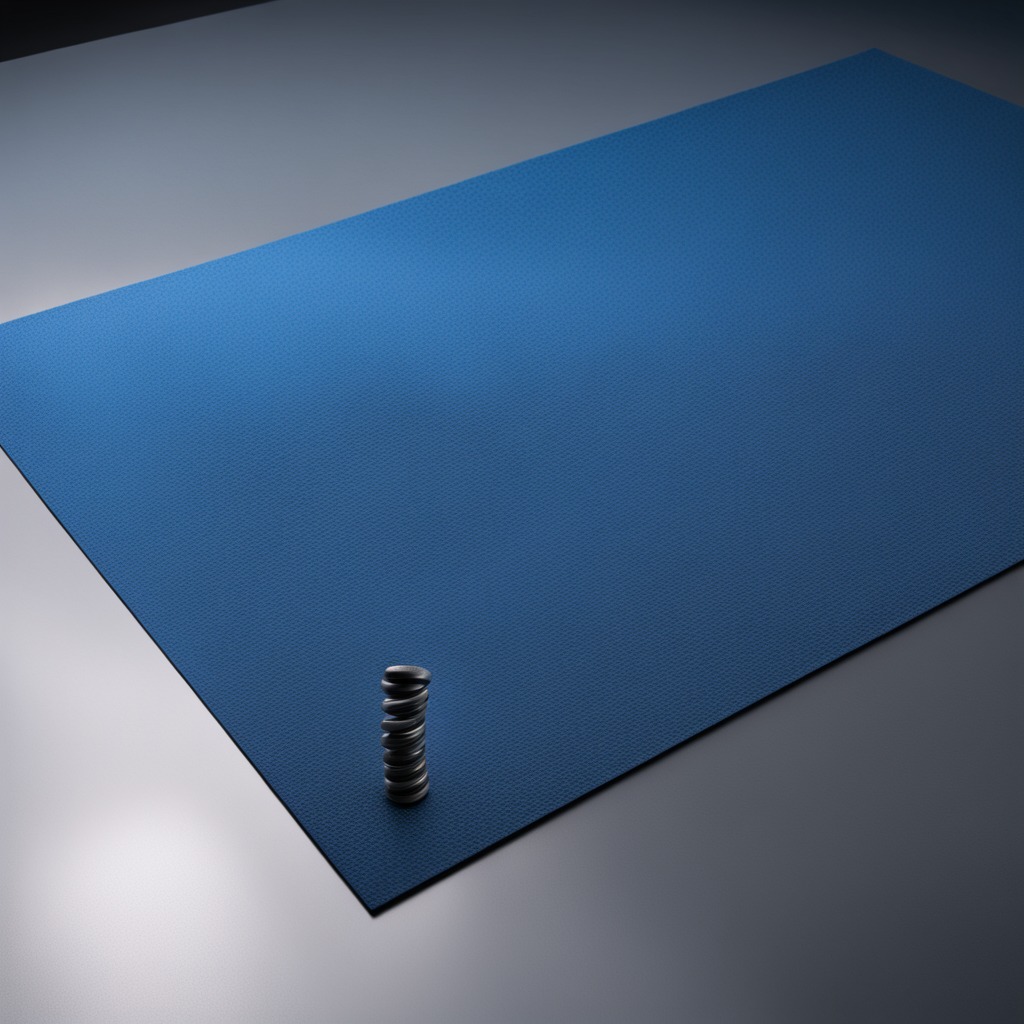
A coiled metal spring lies on the granite tabletop.